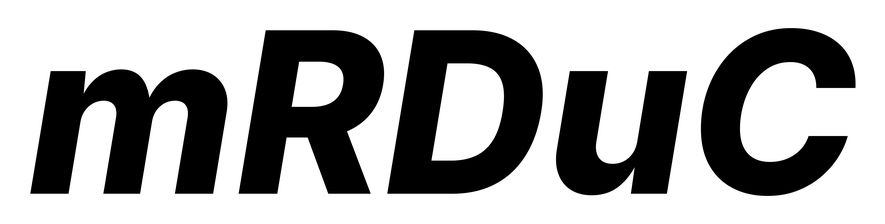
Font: Inter-Italic_ExtraBold_Italic